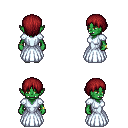
a pixel art fantasy rpg character, female body template, orc, green skin, underdress, white pants, brunette plain hairstyle, bracelets, white slippers, four views (front, back, left, right), 2x2 character sprite sheet, small pixel art, hard edges, no anti-aliasing